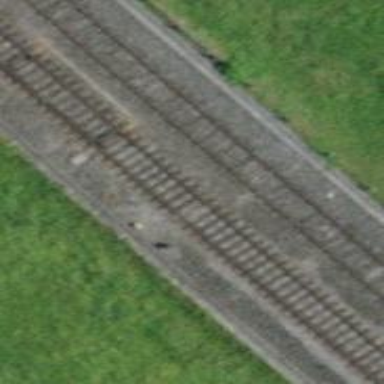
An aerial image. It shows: Railway switch.